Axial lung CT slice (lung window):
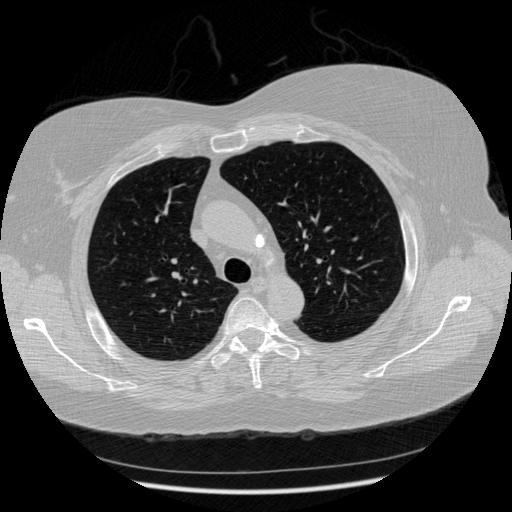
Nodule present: no